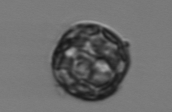
Label: Thalassiosira